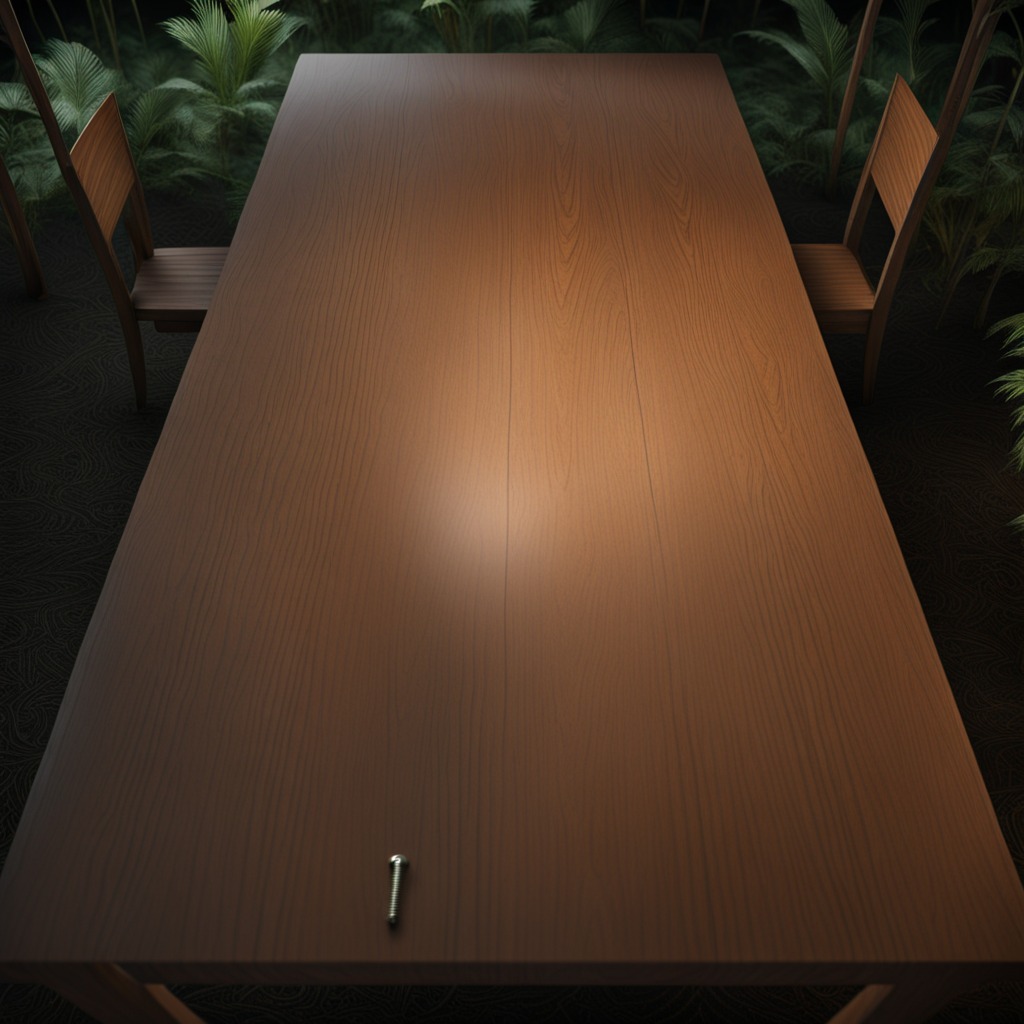
A metal screw is lying on a wooden table inside a jungle field workshop tent at night.